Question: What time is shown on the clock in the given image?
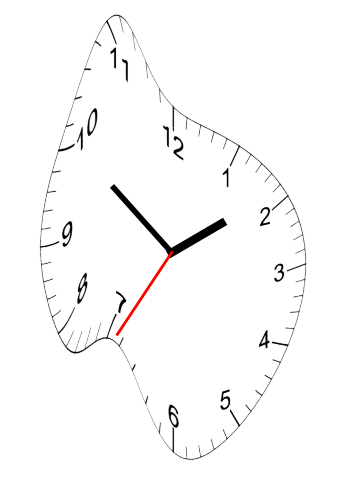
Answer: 01:50:35